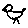
Label: bird